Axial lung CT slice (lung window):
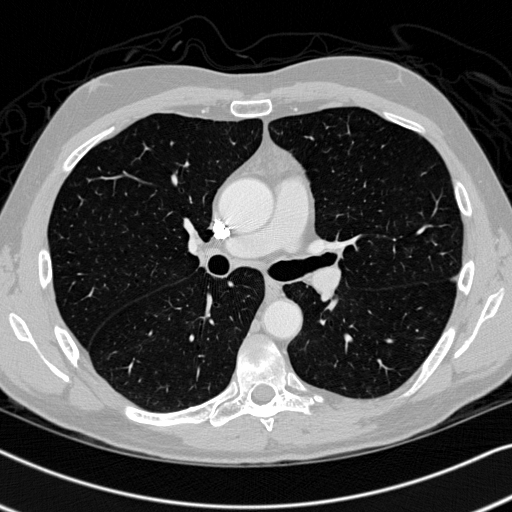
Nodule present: no